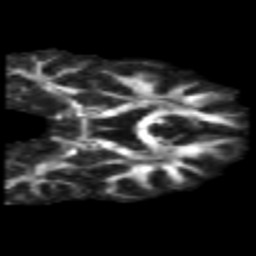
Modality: FA
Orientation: coronal
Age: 25
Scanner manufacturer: philips
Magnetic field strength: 3 T
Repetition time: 8.6 s
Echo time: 0.127 s